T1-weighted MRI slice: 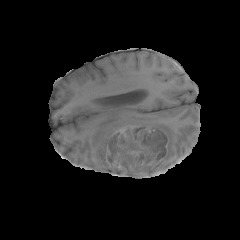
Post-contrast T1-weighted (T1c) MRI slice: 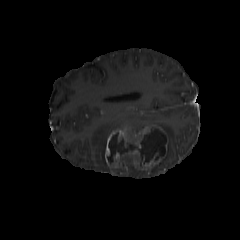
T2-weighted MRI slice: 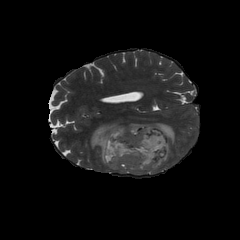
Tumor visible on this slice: yes